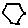
Label: hexagon